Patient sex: M
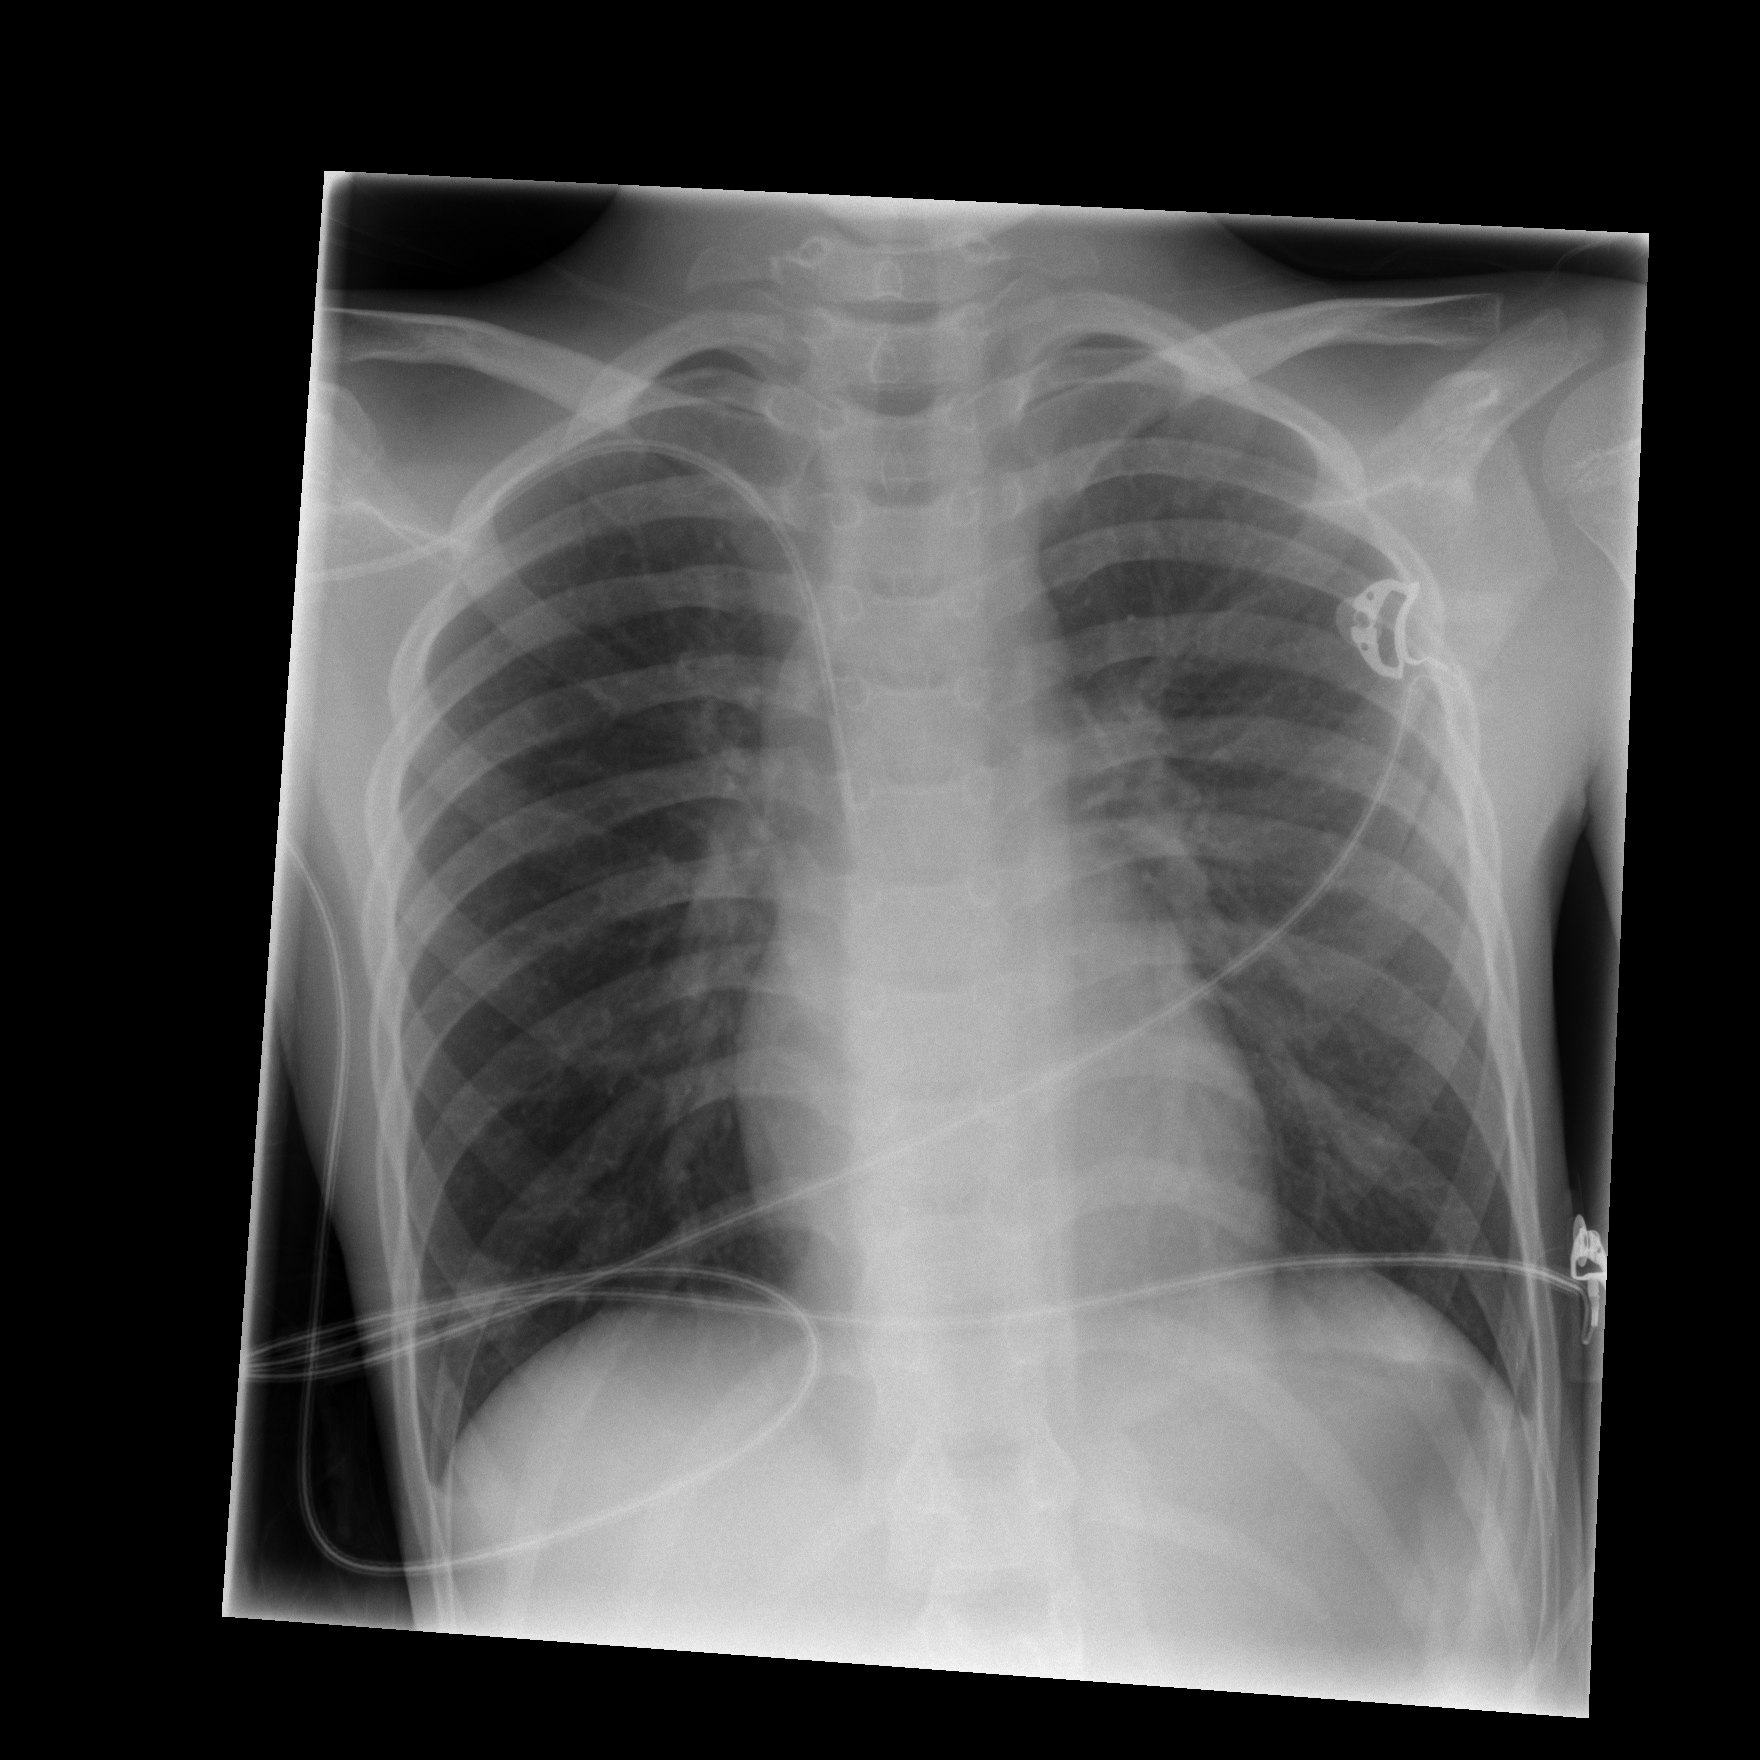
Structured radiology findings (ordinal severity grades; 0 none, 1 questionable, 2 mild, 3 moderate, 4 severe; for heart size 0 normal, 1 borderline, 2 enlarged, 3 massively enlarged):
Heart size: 0
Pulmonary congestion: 0
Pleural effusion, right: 1
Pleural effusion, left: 1
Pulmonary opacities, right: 0
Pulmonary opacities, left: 0
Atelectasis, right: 0
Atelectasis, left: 0